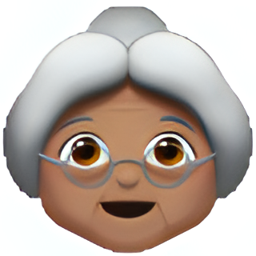
Name: older woman
Emoji: 👵🏽
Group: People & Body
Sub-group: person